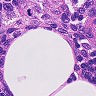
Metastatic tissue present: no